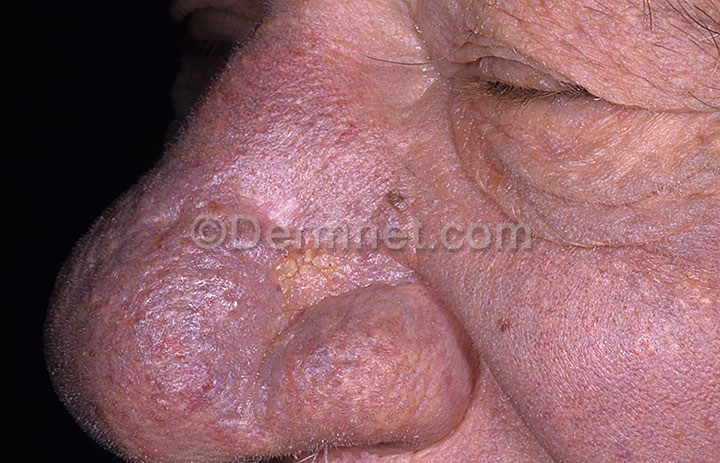
Disease: Acne and Rosacea Photos